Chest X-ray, PA view. Patient: 33 years old, sex M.
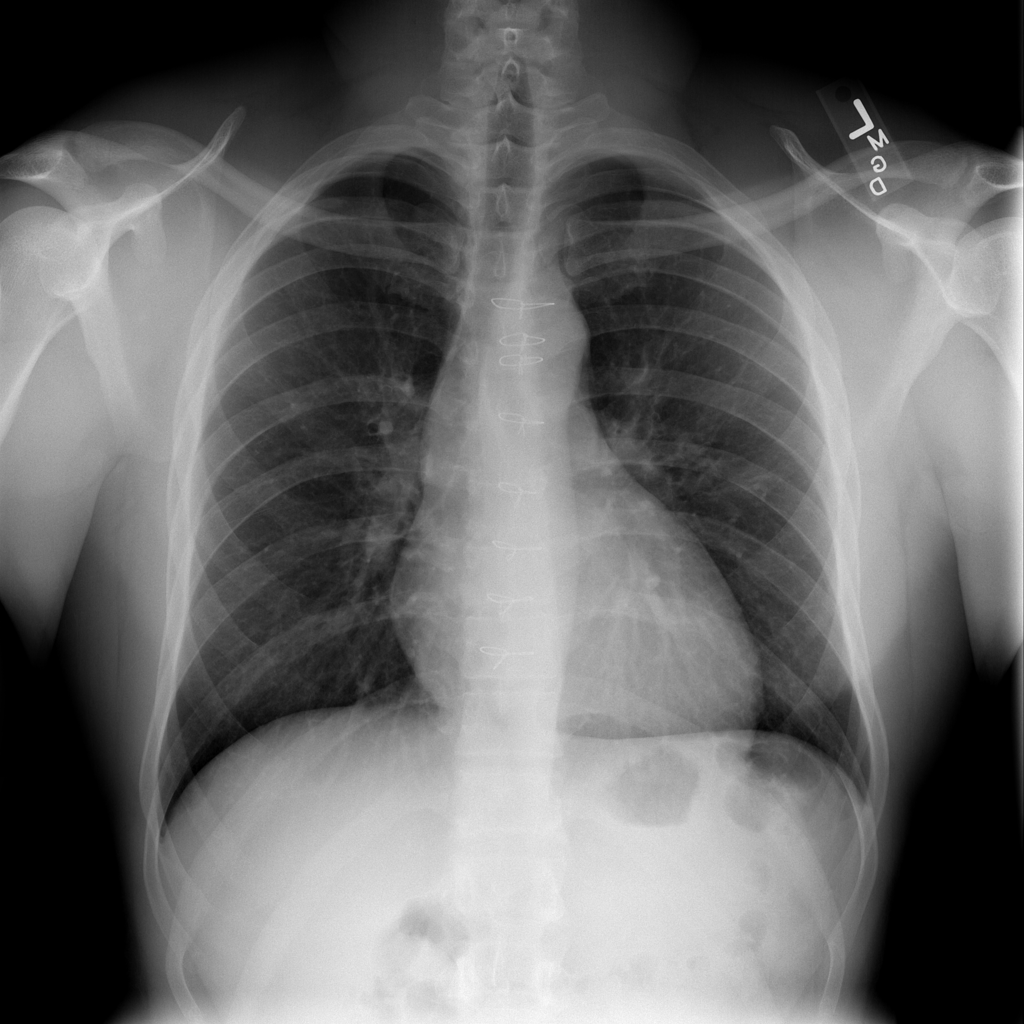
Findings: Cardiomegaly